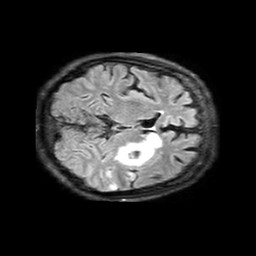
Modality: FLAIR
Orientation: axial
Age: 68
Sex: male
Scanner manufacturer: philips
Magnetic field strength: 3 T
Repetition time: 11 s
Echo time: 0.12 s